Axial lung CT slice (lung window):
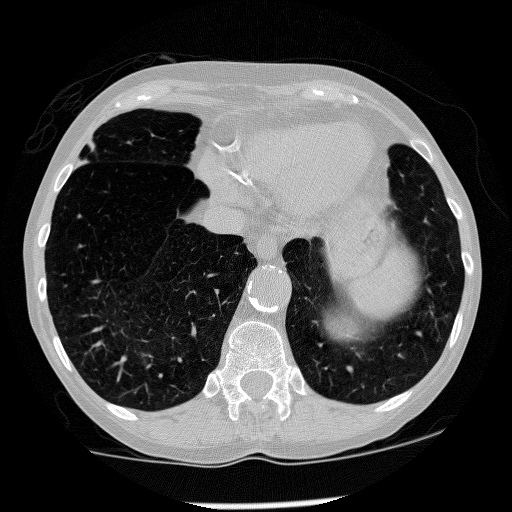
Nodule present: no